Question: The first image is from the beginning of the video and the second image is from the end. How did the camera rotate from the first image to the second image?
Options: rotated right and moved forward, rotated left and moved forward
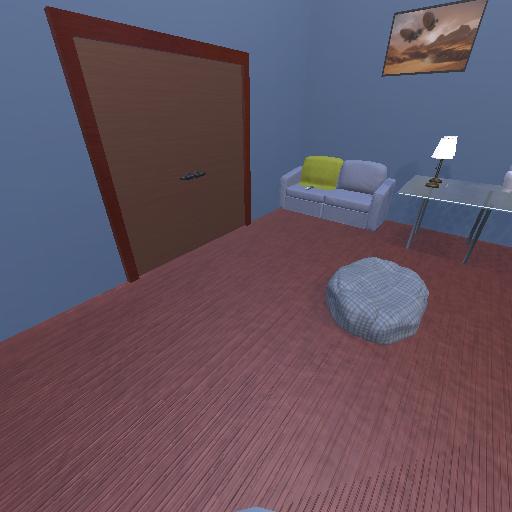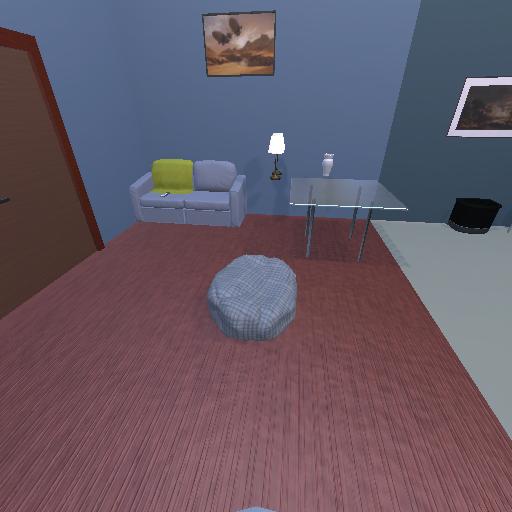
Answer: rotated right and moved forward